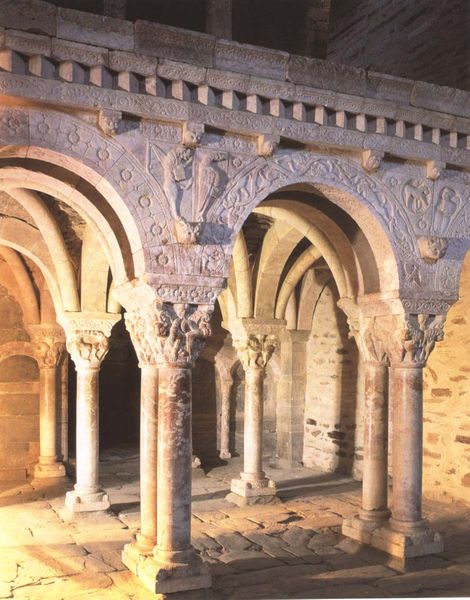
Titel: Säulenhalle unter der Empore
Standort: Serrabone, Prioratskirche (EU - F)
Institution: Serrabone, Prioratskirche
Schlagwörter: weiß, köpfe, marmor, säule, säulen, gebäude, muster, ornament, architektur, stein, kirche, boden, innen, relief, bogen, figuren, rundbogen, bildhauerei, sein, bögen, gewölbe, kirch, torbogen, kreise, kapitelle, kapitell, sims, gesims, romanik, porticus, basis, steinboden, reliefs, schaft, krypta, romanisch, steinfußboden, zackenfries